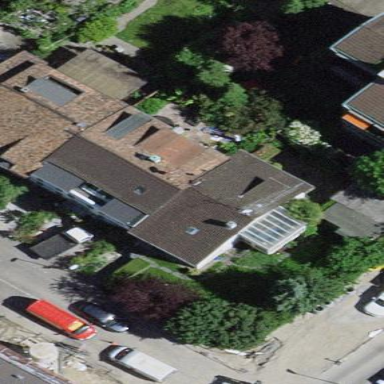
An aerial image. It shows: Terrace building.